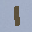
Label: 1